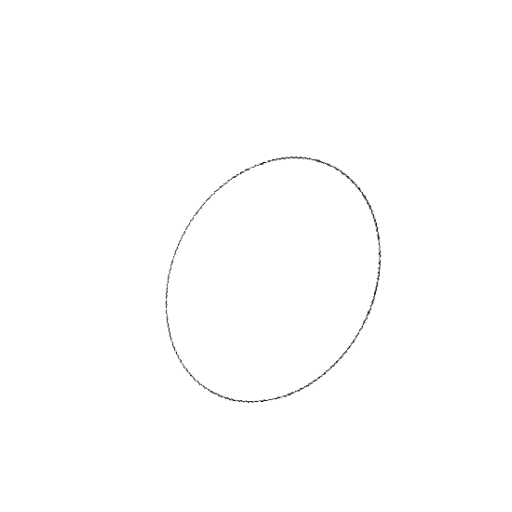
Crossing number: 0